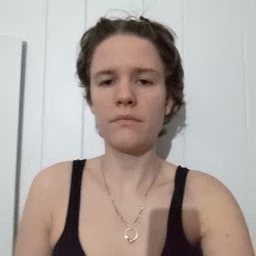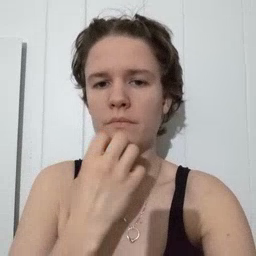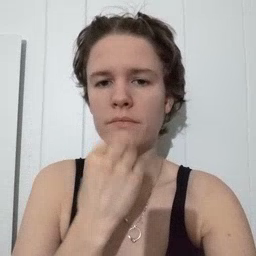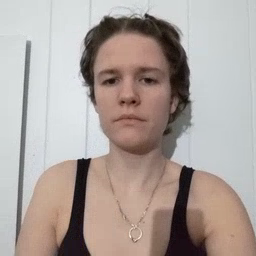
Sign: underwear